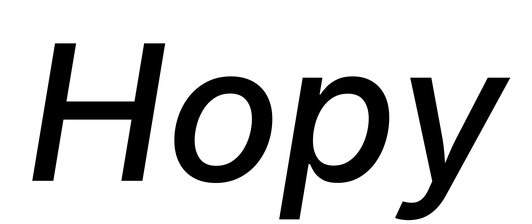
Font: Inter-Italic_Medium_Italic